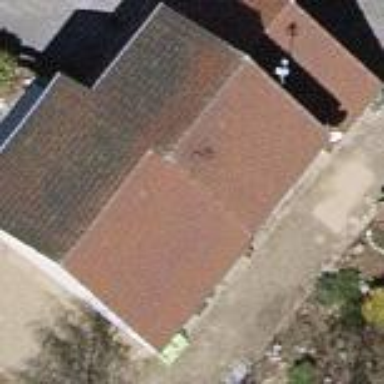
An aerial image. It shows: Detached building.